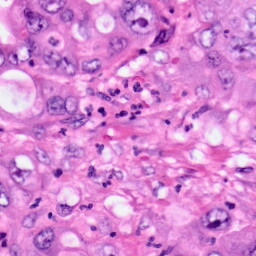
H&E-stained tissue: Pancreatic